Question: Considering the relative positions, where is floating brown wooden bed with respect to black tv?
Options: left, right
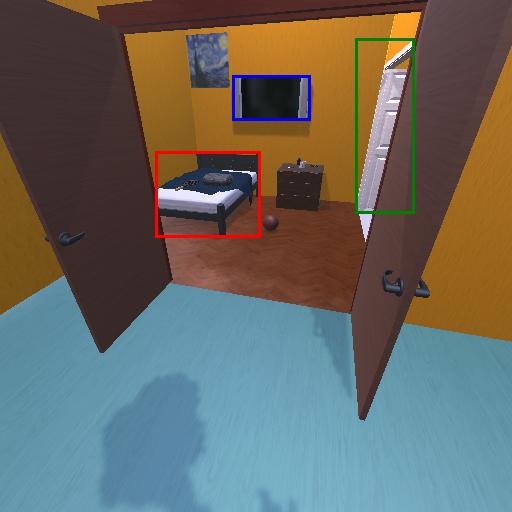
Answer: left